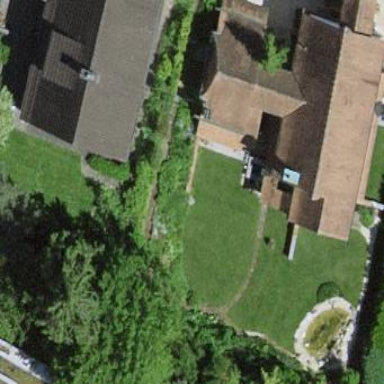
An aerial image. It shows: Simple house.